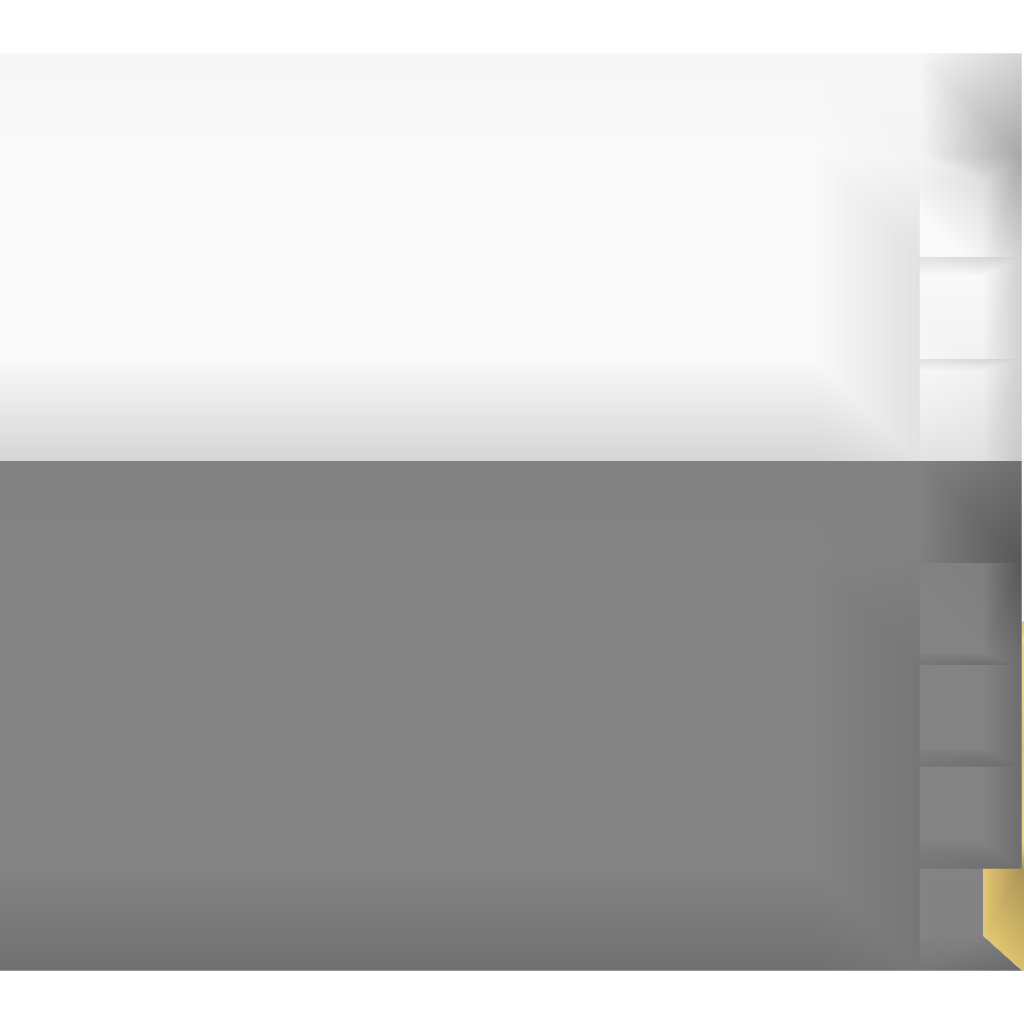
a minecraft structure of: Small PvP Arena bad low quality